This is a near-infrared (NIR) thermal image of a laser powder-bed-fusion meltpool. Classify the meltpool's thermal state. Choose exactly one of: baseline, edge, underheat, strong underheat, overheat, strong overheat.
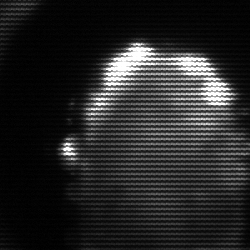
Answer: baseline